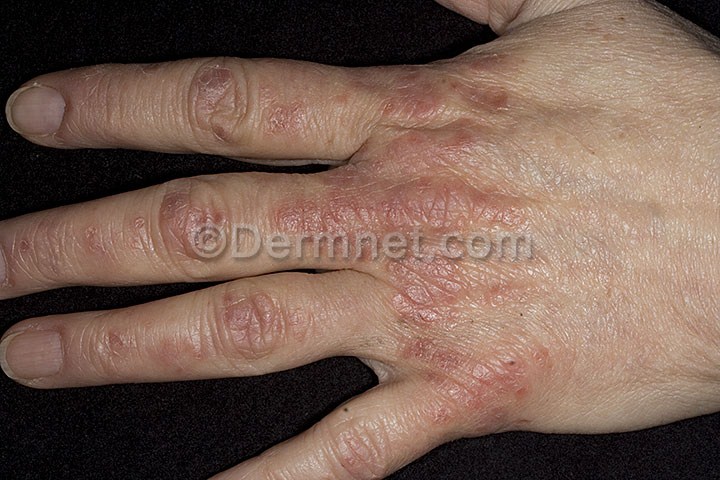
Disease: Psoriasis pictures Lichen Planus and related diseases